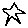
Label: star